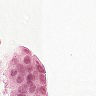
Metastatic tissue present: yes